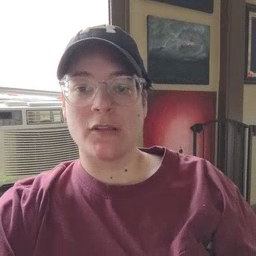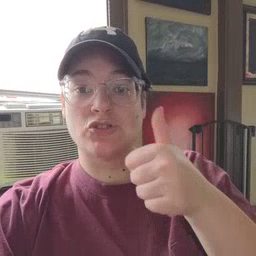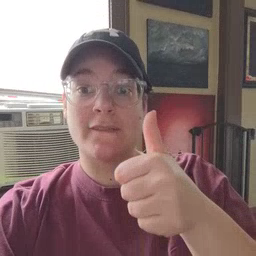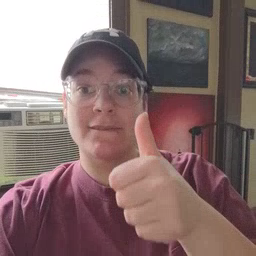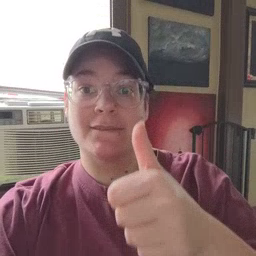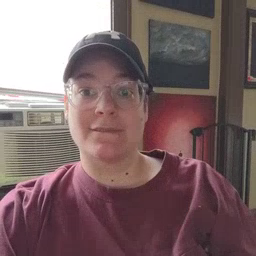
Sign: yourself